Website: bh-photo
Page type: payment
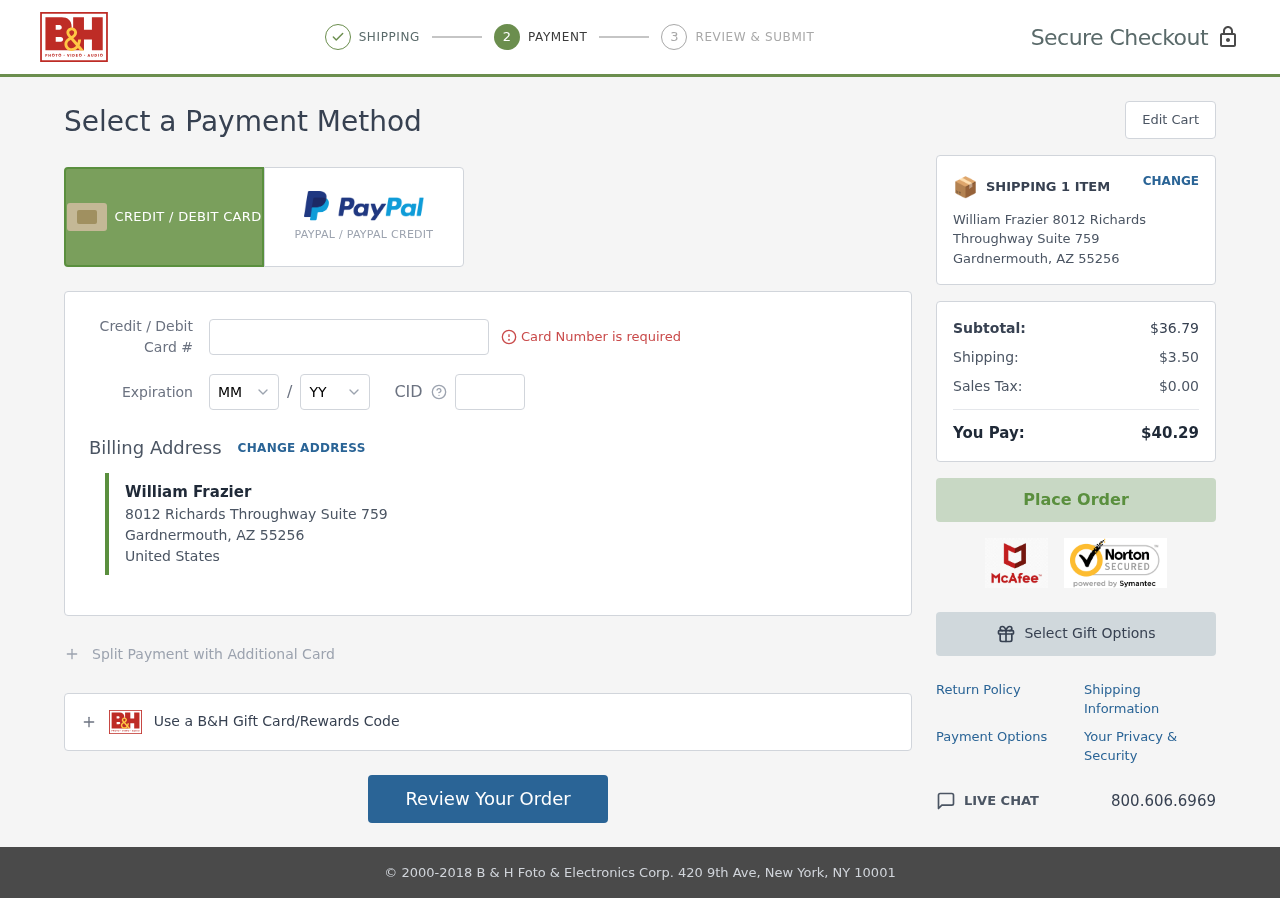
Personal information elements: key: PII_CARD_CVV
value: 6041
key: PII_CARD_EXPIRY_MONTH
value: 11
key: PII_CARD_EXPIRY_YEAR
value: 28
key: PII_CARD_NUMBER
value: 3754 5982 4201 565
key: PII_CITY
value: Gardnermouth
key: PII_COUNTRY
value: United States
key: PII_FULLNAME
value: William Frazier
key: PII_POSTCODE
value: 55256
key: PII_STATE_ABBR
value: AZ
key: PII_STREET
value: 8012 Richards Throughway Suite 759
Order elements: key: ORDER_NUM_ITEMS
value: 1
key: ORDER_SUBTOTAL
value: $36.79
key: ORDER_SHIPPING_COST
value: $3.50
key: ORDER_TAX
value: $0.00
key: ORDER_TOTAL
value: $40.29